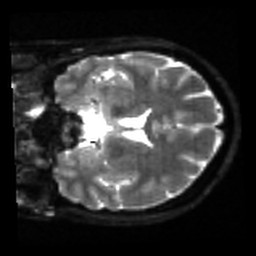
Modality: sbref
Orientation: coronal
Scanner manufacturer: siemens
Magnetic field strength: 3 T
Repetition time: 4 s
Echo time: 0.0594 s